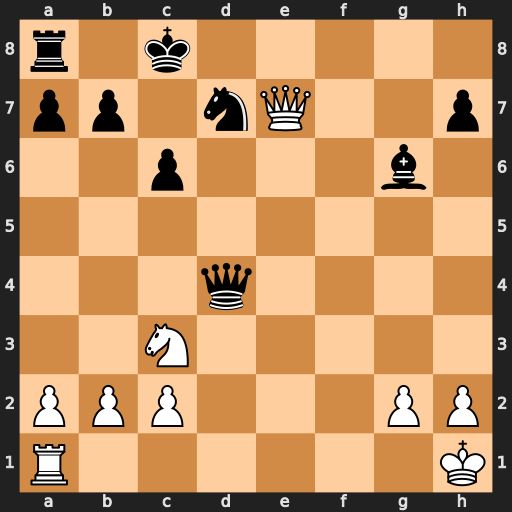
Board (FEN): r1k5/pp1nQ2p/2p3b1/8/3q4/2N5/PPP3PP/R6K
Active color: w
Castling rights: -
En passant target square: -
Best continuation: Rd1 Qxd1+ Nxd1